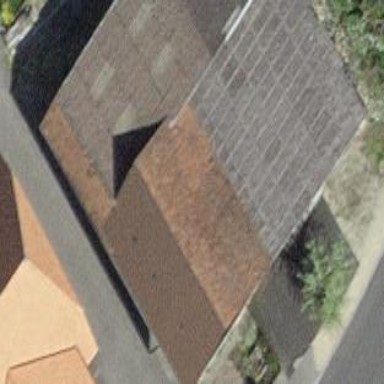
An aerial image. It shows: Rural barn.